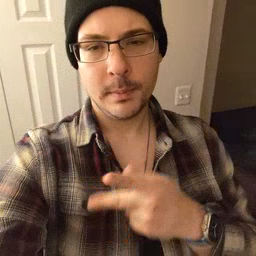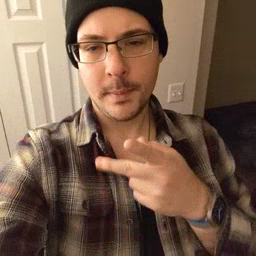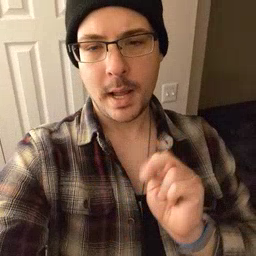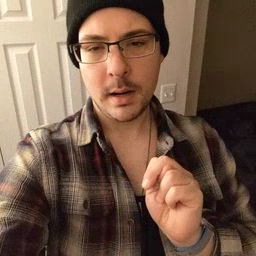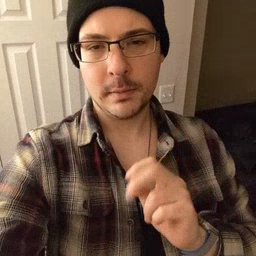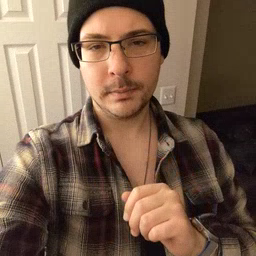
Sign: pen